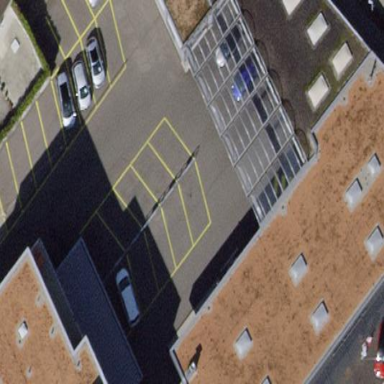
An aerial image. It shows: View of roof of building.